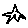
Label: star